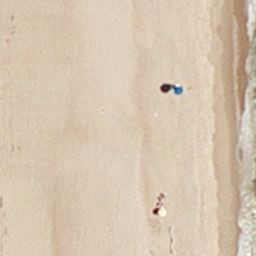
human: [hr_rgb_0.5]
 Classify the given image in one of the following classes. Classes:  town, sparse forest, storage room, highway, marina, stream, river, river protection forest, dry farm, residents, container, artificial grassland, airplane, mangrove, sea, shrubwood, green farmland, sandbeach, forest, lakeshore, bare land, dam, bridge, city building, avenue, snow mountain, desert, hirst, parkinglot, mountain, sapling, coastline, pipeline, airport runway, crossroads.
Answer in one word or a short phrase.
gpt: sandbeach